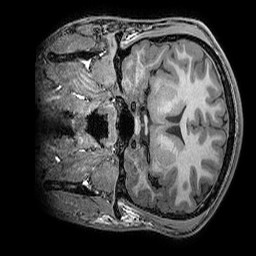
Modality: T1w
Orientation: coronal
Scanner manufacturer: ge
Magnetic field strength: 3 T
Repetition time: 0.008156 s
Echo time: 0.00318 s